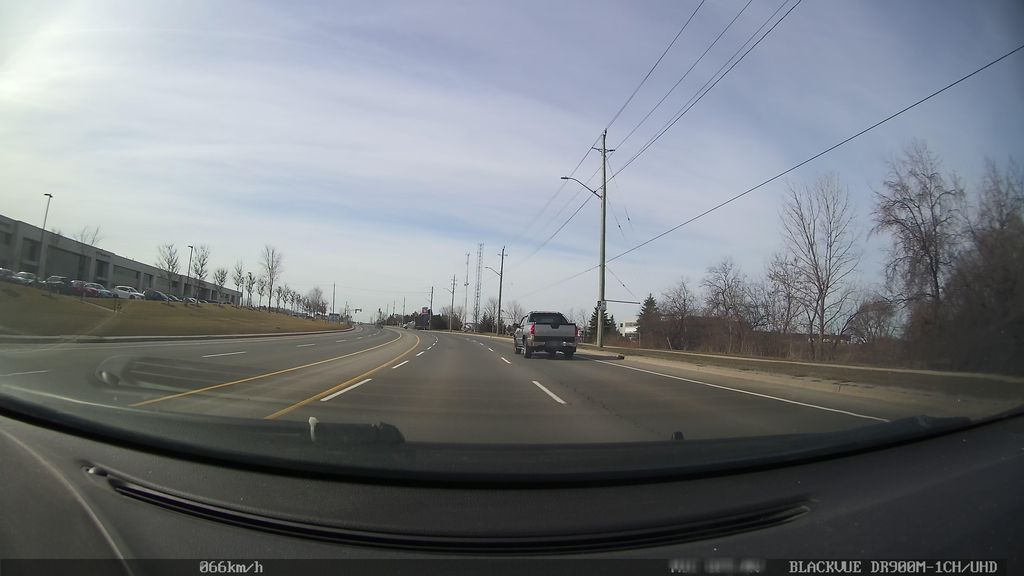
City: kitchener-waterloo